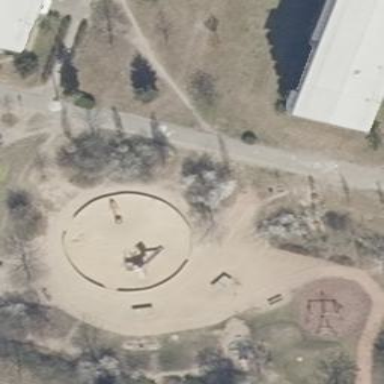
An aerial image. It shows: Playground area for leisure land.